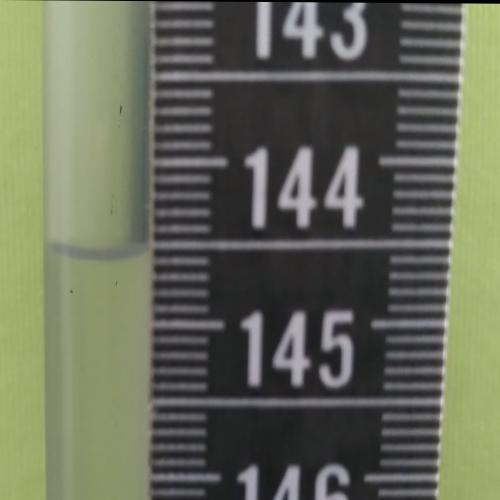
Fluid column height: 144.5 cm